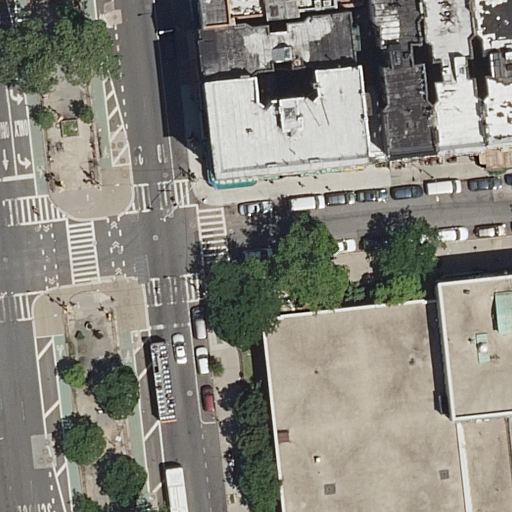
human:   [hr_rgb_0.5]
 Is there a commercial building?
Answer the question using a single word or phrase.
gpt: no

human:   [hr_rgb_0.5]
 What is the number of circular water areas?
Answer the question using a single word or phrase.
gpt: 0

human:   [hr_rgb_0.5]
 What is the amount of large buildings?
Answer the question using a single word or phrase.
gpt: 2

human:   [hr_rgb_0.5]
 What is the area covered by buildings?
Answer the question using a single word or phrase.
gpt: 2345m2

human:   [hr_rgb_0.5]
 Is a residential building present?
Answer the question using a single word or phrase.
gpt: yes

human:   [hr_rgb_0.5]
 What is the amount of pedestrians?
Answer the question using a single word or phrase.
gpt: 2

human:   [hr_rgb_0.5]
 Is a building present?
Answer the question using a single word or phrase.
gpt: yes

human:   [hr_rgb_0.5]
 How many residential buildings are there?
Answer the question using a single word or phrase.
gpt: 6

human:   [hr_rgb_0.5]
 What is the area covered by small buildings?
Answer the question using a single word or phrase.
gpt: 57m2

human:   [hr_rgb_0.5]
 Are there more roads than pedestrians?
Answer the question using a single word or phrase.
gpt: yes

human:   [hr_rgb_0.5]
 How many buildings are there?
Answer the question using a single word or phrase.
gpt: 7

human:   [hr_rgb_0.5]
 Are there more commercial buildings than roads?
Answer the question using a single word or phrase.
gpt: no

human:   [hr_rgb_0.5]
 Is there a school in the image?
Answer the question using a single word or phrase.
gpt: yes

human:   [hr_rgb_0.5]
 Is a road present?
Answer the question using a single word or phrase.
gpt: yes

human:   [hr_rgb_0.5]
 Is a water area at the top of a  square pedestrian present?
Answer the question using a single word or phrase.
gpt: no

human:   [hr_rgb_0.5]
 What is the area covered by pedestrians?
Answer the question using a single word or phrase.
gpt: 804m2

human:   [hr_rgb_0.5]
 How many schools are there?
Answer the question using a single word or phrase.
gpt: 2

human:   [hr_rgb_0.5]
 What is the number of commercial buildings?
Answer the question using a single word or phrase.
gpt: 0

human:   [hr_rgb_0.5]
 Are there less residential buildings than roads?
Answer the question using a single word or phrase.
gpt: yes

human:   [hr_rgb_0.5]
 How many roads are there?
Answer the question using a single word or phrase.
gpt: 13

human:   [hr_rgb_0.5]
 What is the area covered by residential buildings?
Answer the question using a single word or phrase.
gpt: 1382m2

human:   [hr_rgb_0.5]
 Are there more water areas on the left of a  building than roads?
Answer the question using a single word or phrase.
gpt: no

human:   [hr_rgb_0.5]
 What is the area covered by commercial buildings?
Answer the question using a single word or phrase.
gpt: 0m2

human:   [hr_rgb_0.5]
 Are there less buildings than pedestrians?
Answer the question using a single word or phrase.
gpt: no

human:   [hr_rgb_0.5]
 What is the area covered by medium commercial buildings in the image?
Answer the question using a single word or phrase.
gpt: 0m2

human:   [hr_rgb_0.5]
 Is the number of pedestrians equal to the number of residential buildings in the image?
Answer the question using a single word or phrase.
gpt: no

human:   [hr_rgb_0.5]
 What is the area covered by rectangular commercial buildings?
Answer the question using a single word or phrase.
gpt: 0m2

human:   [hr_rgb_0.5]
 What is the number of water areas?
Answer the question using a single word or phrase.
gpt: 0

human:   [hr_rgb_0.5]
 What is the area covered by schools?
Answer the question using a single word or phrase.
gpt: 2583m2

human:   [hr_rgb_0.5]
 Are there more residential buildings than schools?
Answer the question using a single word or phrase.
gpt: yes

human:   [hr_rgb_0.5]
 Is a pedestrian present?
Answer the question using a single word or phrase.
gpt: yes

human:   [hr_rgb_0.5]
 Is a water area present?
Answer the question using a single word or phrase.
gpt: no

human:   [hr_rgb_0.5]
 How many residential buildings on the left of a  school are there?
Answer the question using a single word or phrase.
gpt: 3

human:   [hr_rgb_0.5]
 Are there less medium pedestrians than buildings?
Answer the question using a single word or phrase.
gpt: yes

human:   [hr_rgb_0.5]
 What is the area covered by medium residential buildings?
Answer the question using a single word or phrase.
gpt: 789m2

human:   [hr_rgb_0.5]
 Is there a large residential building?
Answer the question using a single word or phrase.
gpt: yes

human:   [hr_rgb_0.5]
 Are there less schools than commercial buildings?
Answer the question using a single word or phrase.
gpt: no

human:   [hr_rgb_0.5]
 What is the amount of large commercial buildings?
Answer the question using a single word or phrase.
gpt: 0

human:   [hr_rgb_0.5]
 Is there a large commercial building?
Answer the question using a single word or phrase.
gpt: no

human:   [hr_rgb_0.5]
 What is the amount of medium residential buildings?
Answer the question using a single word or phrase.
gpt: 2

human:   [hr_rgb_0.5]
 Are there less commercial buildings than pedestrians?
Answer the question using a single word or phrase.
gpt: yes

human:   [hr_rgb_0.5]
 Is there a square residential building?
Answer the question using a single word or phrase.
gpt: no

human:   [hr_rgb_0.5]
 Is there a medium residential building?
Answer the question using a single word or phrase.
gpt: yes

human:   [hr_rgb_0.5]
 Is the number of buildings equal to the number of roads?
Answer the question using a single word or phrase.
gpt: no

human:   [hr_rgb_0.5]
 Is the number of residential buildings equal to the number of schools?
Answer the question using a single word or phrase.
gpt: no

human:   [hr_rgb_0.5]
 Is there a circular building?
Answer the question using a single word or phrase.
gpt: no

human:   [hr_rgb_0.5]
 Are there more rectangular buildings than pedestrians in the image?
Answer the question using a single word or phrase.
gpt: yes

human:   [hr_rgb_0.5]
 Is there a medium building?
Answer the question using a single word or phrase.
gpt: yes

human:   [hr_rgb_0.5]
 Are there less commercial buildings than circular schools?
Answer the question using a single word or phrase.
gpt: no

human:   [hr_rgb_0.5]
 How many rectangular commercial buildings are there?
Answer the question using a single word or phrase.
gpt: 0

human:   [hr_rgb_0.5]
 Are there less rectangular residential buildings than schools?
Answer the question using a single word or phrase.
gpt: no

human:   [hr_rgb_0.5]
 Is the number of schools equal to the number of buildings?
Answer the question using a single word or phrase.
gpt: no

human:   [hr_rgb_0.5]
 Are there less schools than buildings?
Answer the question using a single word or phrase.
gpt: yes

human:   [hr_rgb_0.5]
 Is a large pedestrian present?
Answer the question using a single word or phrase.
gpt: no

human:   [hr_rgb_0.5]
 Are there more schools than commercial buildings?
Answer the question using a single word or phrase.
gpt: yes

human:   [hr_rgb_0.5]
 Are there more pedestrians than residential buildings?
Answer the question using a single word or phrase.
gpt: no

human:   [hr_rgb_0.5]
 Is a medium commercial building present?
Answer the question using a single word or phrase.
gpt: no

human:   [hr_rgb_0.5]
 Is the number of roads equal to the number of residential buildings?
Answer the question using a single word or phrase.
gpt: no

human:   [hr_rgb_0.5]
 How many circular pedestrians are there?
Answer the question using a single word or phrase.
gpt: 0

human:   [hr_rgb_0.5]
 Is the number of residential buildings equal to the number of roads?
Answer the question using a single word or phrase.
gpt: no

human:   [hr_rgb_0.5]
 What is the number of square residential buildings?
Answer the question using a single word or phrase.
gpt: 0

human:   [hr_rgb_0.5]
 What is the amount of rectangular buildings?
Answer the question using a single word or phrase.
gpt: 4

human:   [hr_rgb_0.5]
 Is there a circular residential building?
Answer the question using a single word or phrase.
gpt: no

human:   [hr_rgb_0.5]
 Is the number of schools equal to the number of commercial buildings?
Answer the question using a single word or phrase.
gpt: no